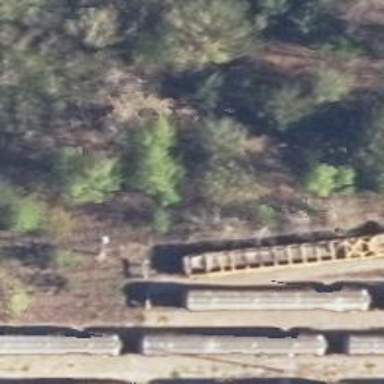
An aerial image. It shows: Disused railway spur.